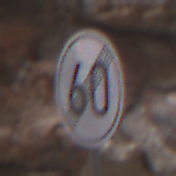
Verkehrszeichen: EndeGeschwindigkeit60
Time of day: Midday
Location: Outdoor (Urban)
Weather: PartlyCloudy
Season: NotSpecified
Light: Natural